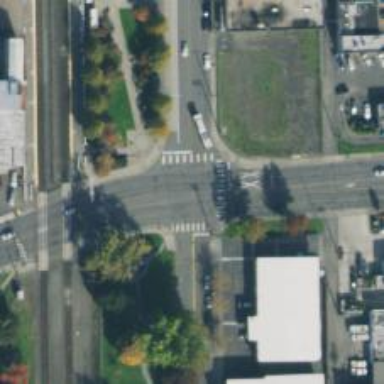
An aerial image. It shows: Secondary road with asphalt surface.